Aerial crown-view tile of a tropical tree (Barro Colorado Island, Panama), acquired 20250715:
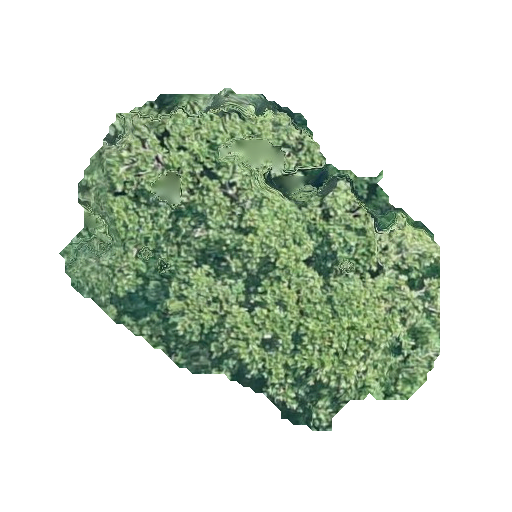
Species: Anacardium excelsum
GBIF accepted scientific name: Anacardium excelsum
Crown area: 127.522 m²